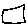
Label: square